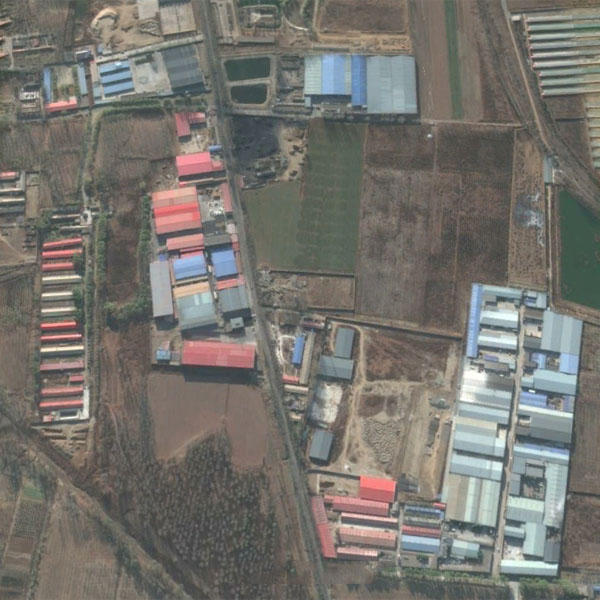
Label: Industrial